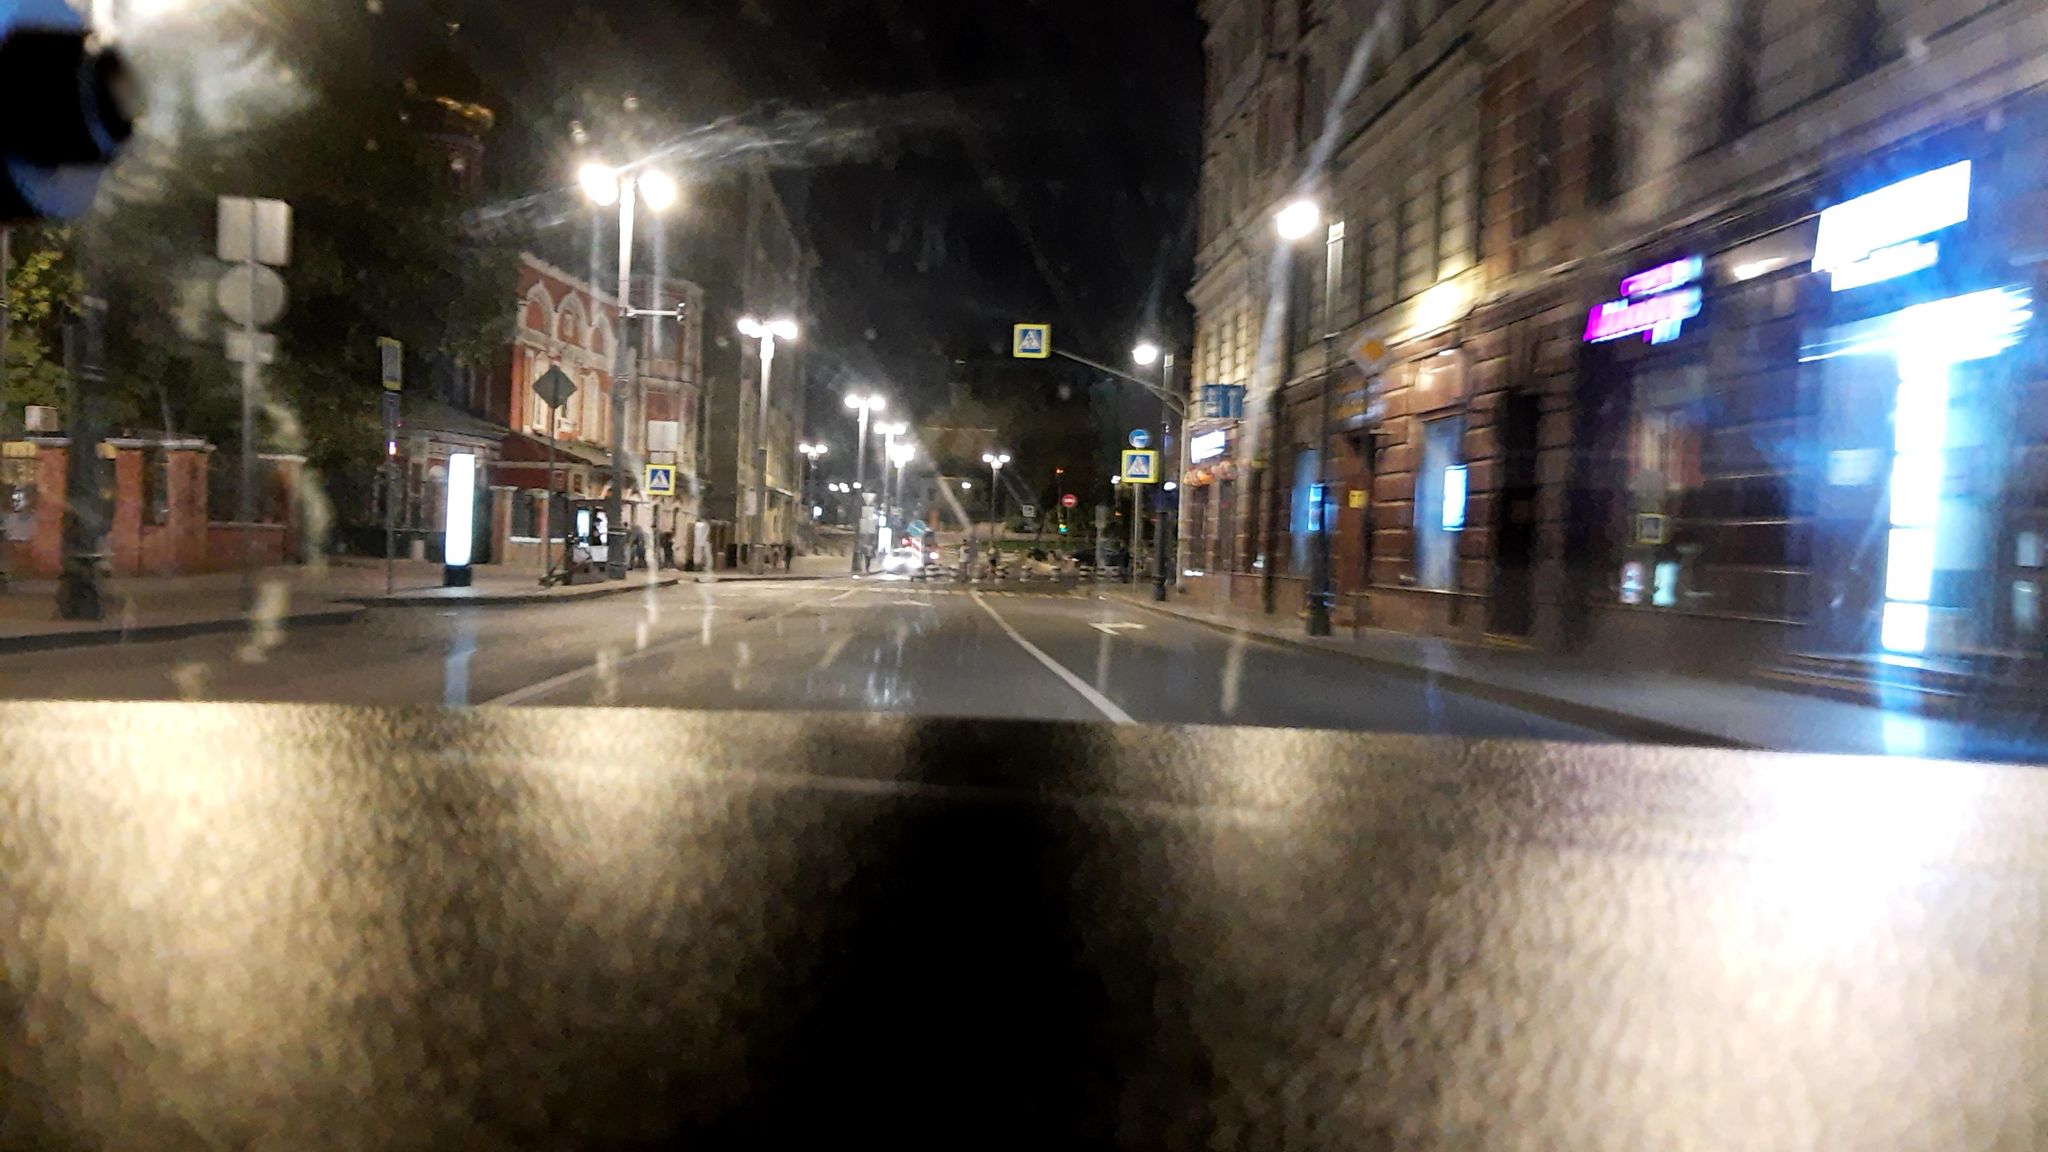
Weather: clear
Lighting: night
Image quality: slightly poor
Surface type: driving surface
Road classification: footway
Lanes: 3
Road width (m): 2.1
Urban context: urban centre
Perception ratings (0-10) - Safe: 2.49, Lively: 2.92, Beautiful: 6.02, Boring: 1.56, Depressing: 2.62, Wealthy: 2.51